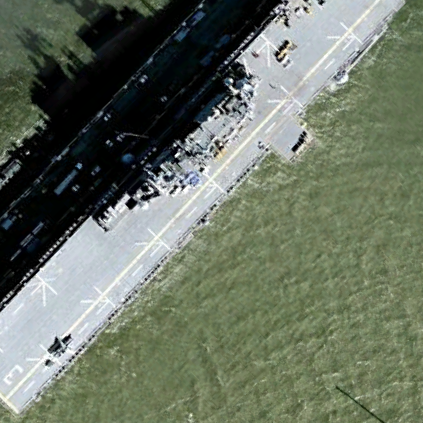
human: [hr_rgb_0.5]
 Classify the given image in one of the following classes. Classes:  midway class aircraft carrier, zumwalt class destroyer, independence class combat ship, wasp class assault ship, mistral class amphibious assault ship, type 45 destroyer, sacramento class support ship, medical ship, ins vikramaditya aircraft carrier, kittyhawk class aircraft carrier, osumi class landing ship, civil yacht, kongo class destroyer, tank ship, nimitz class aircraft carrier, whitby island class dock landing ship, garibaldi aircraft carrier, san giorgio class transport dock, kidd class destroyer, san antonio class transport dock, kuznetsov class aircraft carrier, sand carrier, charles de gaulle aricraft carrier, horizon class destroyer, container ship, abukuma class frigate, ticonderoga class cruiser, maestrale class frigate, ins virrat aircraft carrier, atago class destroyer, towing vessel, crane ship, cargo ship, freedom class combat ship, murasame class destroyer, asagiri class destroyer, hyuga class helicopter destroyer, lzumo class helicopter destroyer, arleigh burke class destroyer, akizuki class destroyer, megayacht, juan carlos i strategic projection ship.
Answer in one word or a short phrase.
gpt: Wasp class assault ship